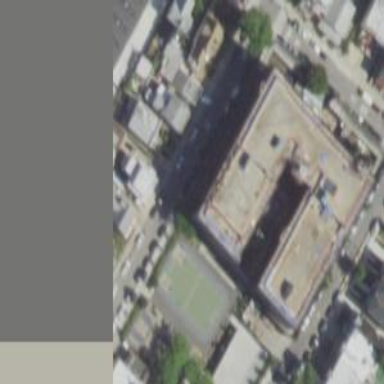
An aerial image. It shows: School building.